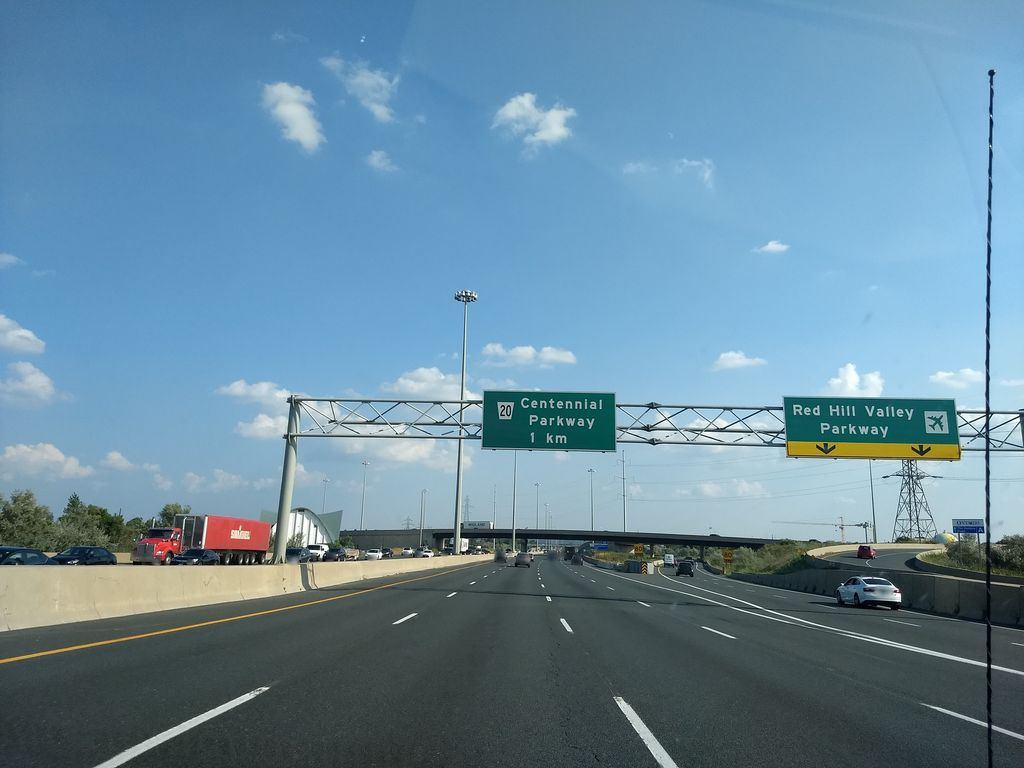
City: hamilton